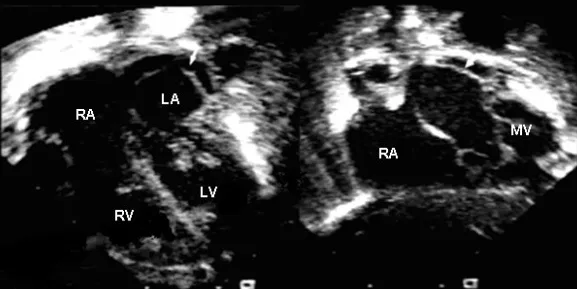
Apical four chamber and subcostal views. Note the membrane (arrow) extending from the level of the mitral valve to the upper pulmonary veins. RA; right atrium, LA; left atrium, RV; right ventricle, LV; left ventricle, MV; mitral valve.
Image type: radiology (ultrasound)